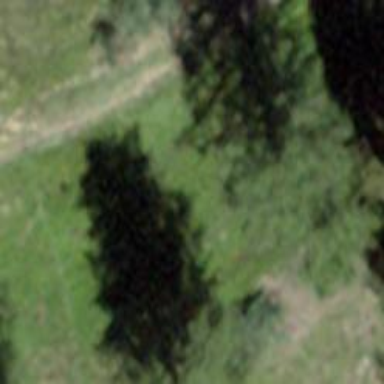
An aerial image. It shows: Path.